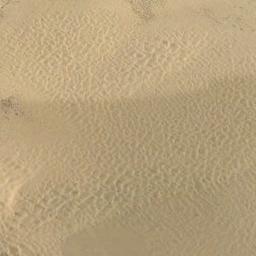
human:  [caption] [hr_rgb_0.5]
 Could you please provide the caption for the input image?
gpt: There are deep ravines in this desert .

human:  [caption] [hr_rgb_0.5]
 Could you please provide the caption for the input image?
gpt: The desert is full of white sand .

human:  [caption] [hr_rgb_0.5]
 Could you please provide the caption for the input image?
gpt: This is a dark yellow desert with wavy stripes and the brown bare land .

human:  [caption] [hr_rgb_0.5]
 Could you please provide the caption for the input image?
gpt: The desert has yellow sand and some small dunes .

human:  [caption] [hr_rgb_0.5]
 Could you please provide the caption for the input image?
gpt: A yellow sandy desert with many dunes .